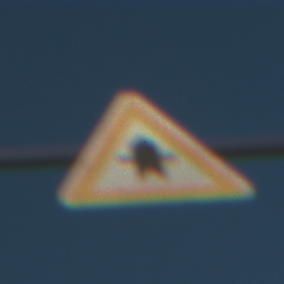
Verkehrszeichen: Vorfahrt
Umgebung: Outdoor, Nature
Tageszeit: SunriseSunset
Wetter: Clear
Licht: Natural
Jahreszeit: NotSpecified
Kontrast: HighContrast